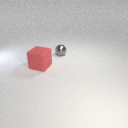
small gray metal sphere behind large red rubber cube